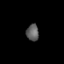
Tissue: prostate
Cell type: Fibroblasts
Senescence score: 0.8925
Nuclear area (px): 203
Mean DAPI intensity: 93.241